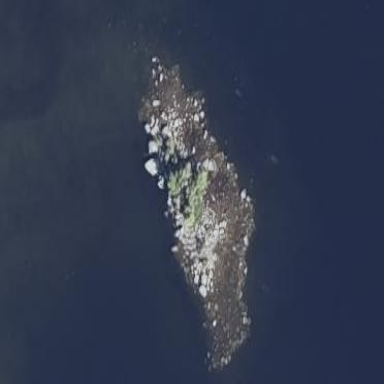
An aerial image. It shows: Island.